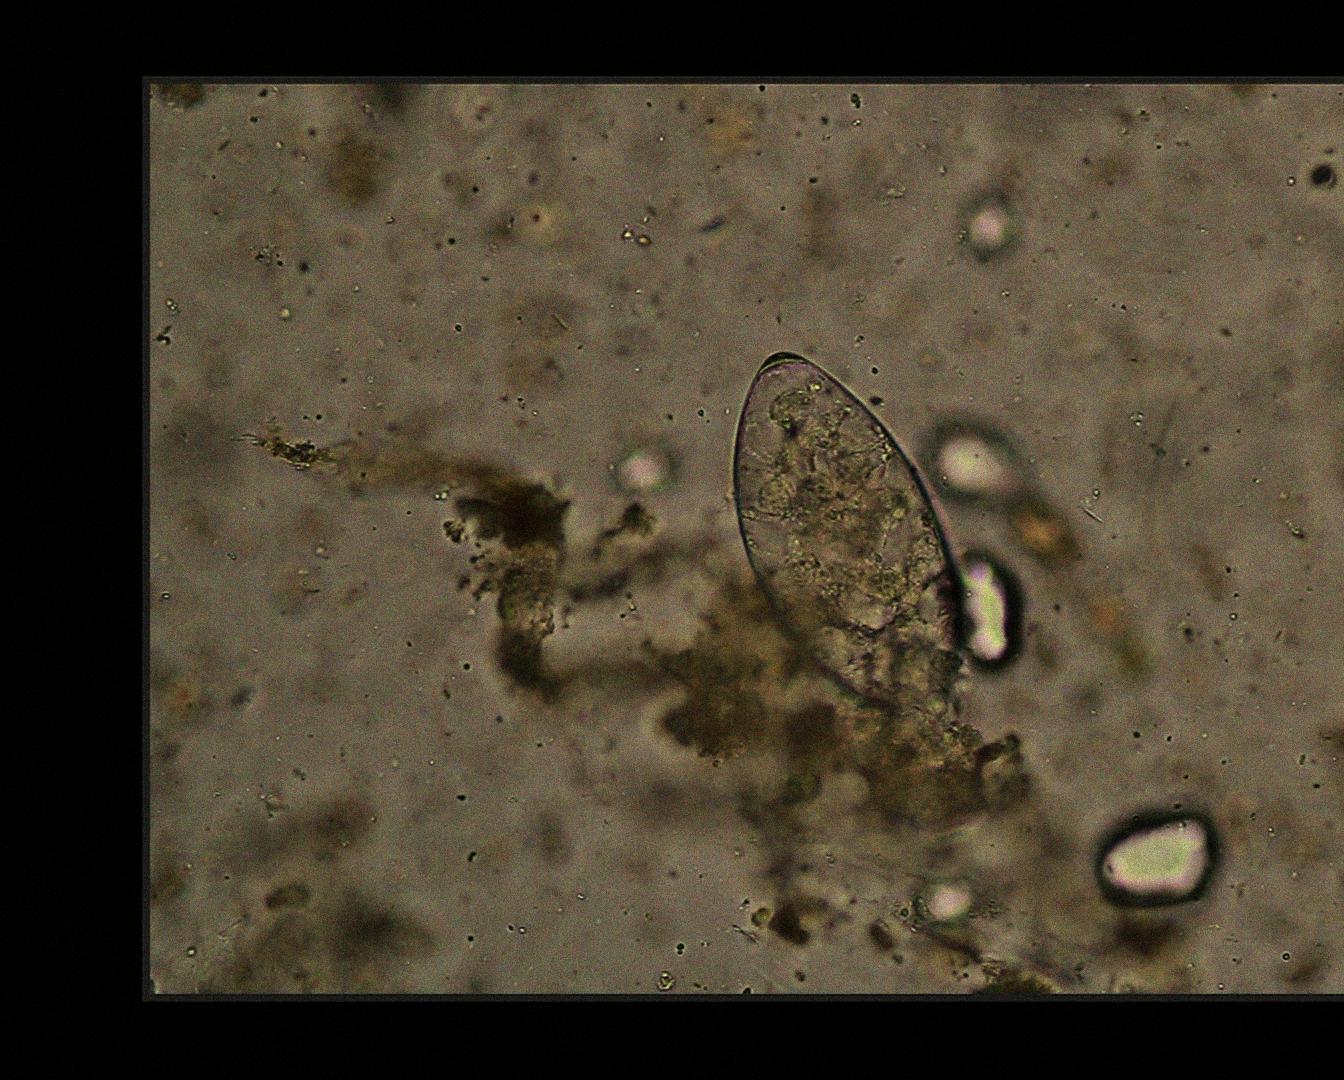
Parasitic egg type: Fasciolopsis buski